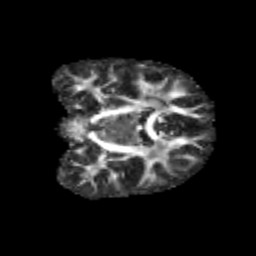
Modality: FA
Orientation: coronal
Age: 11
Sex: male
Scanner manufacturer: siemens
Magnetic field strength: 3 T
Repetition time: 3.8 s
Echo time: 0.07 s